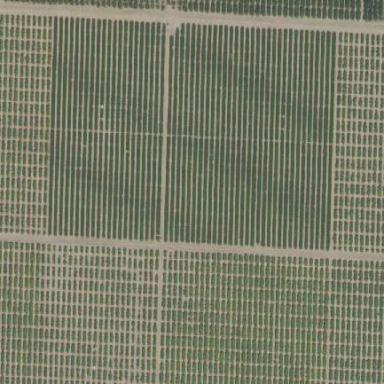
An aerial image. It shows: Orange orchard with rows of orange trees.